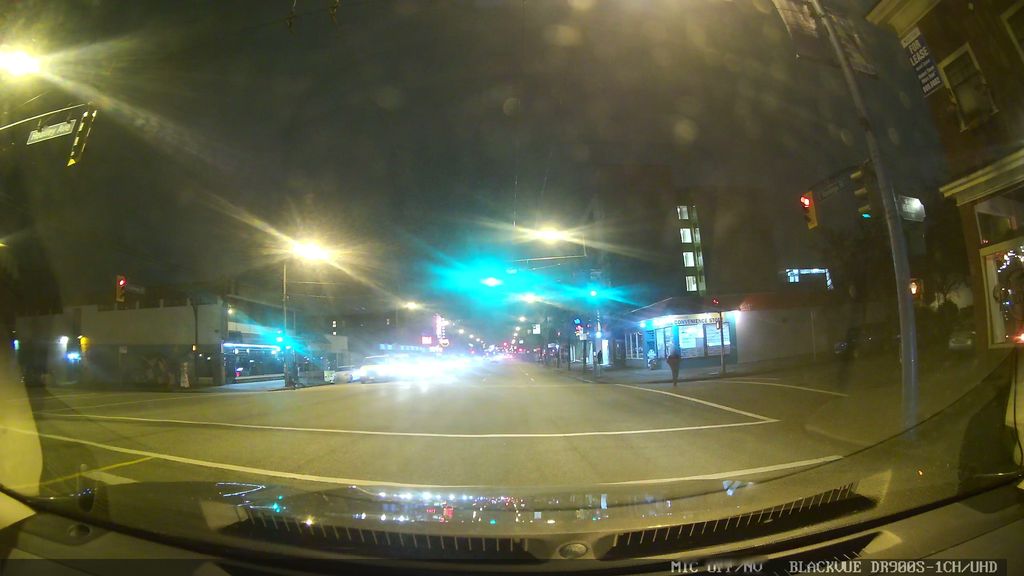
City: vancouver